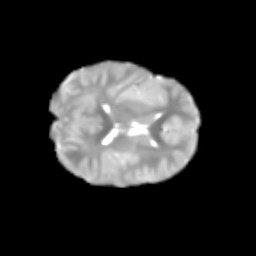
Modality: T2w
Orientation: axial
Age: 6
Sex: male
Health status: healthy